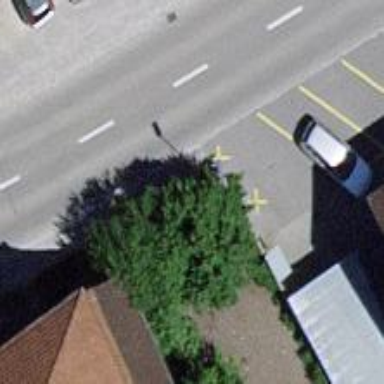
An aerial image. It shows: Post box is visible.